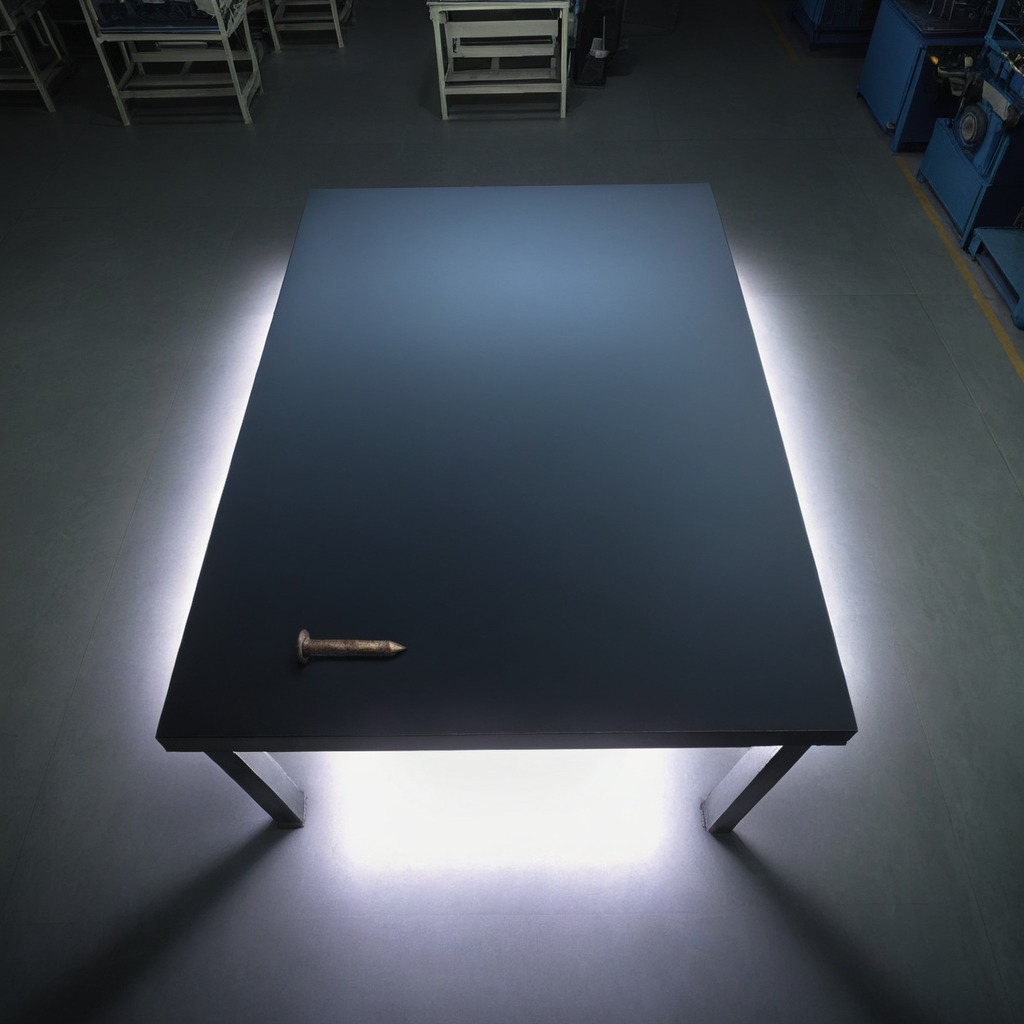
A nail is lying on the tabletop.